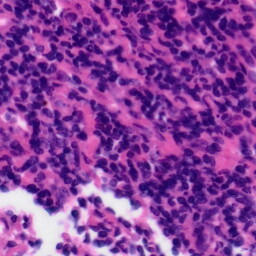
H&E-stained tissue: Tonsil